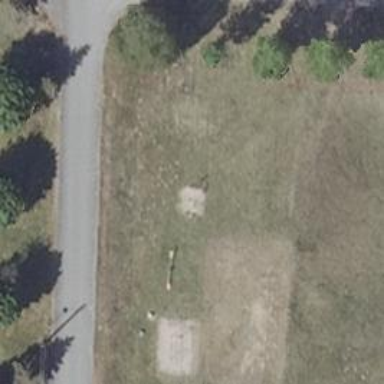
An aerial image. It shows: Playground area for leisure activities on the land.